Question: I would like to make a grouped UITableView where the cells are not 100% width, this is because I want to show the background, and each cell will have rounded corners.
Sort of like this;

However, I'm not sure how to do this using Storyboard; or is it only something you can do in code?
Ideally, I'd like the whole area scrollable; but make the cells appear less than 100% width
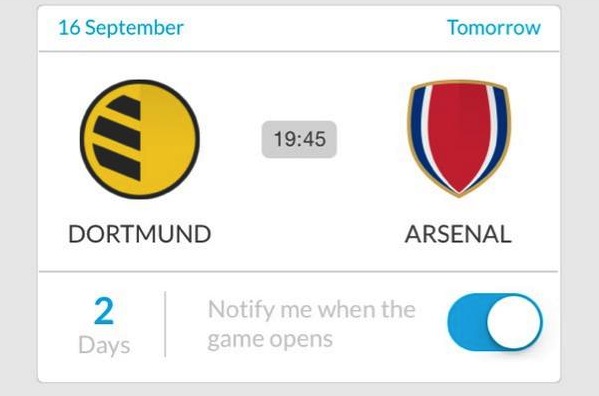
Answer: Not sure if this is the best solution; the one I have so far is...
In storyboard
1. Create UITableView as normal as child of a UIView, set up delegates, data source as required
2. Add a UITableViewCell to this
3. Create my own custom subclass of UITableViewCell;
> '''
- (void)setFrame:(CGRect)frame {
frame.origin.x += kInset;
frame.size.width -= 2 * kInset;
[super setFrame:frame];
}
-(void) drawRect:(CGRect)rect {
[self.layer setCornerRadius:kCornerRadius];
[self.layer setMasksToBounds:YES];
}
'''
The constants are just any number for now, say '10'
Next I ensure my UITableViewCell is pointing to this subclass.
Now my cells appear with a margin and the uitableview itself is 100% width.
I will have to keep playing around with it; maybe there is a better solution